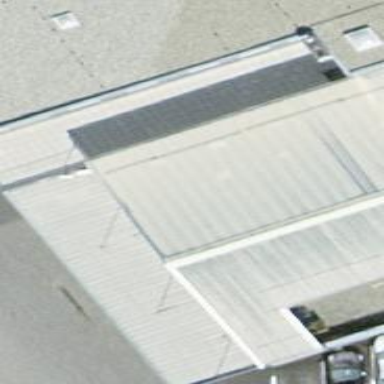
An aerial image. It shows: View of roof of building.